Question: As the title says, is there a way to restrict the input text to numbers only? I am using unity3d 4.6.0 beta17
So it seems that the solution would be to:
'''
public InputField input;
void Start () {
input.keyboardType = TouchScreenKeyboardType.NumberPad;
input.validation = InputField.Validation.Integer;
}
'''
or easier, with 'debug inspector' on and select:

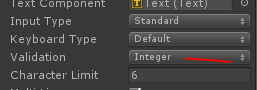
Answer: switch the inspector to debug mode then you can access a field called KeyboardType and change it to whatever you want